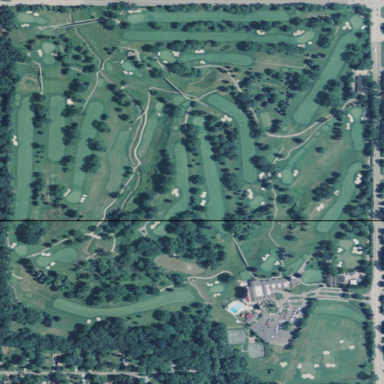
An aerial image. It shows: Golf course.